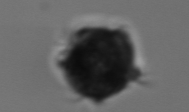
Label: Mesodinium